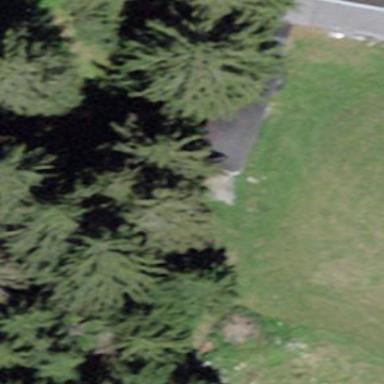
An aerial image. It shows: Simple and straightforward house.